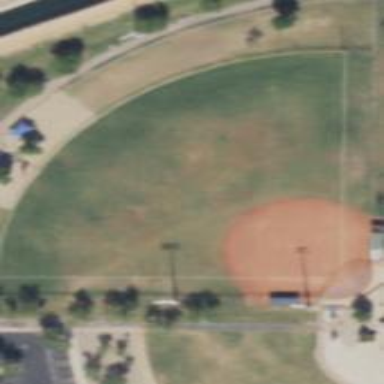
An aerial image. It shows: Baseball pitch for leisure and sports activities.